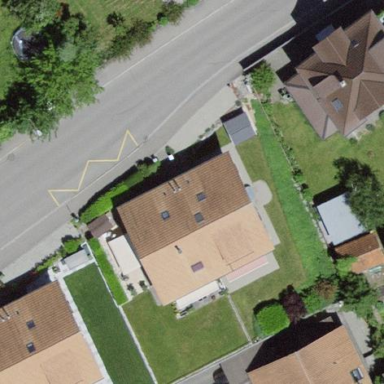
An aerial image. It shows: Semidetached house with gabled roof covered in roof tiles.